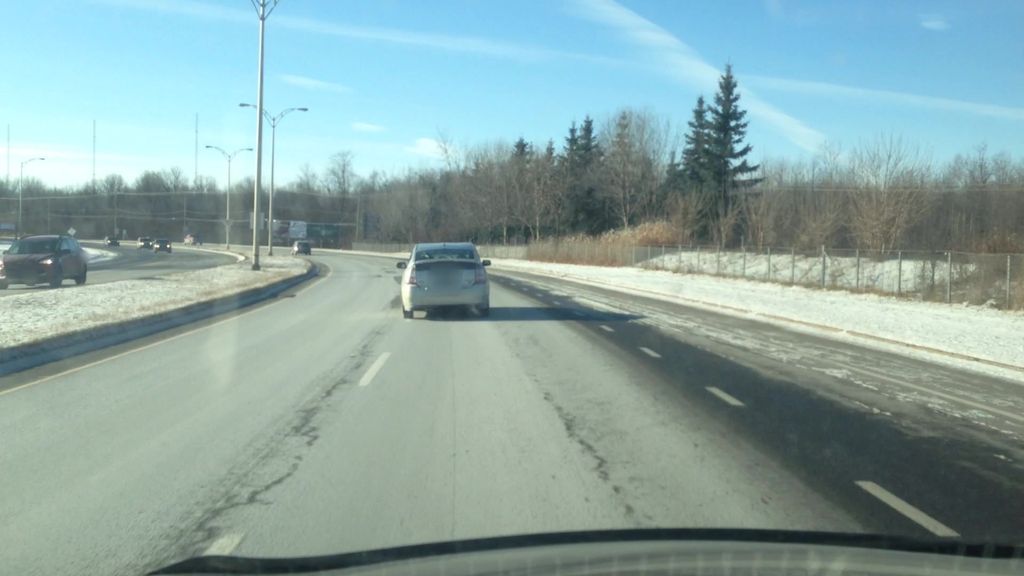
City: montreal